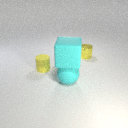
small yellow rubber cylinder behind large cyan rubber sphere